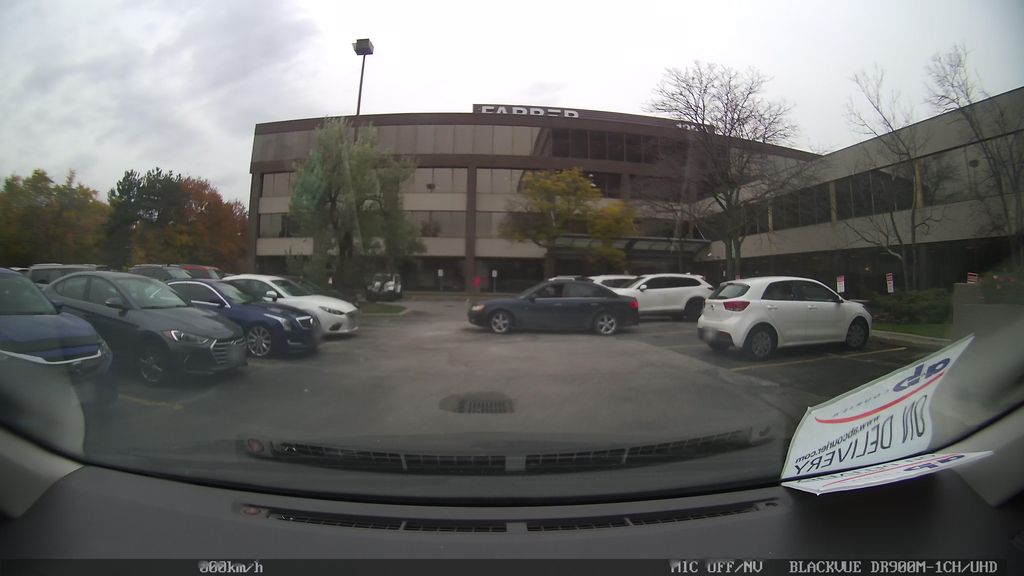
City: toronto